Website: lowes
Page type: address-validator
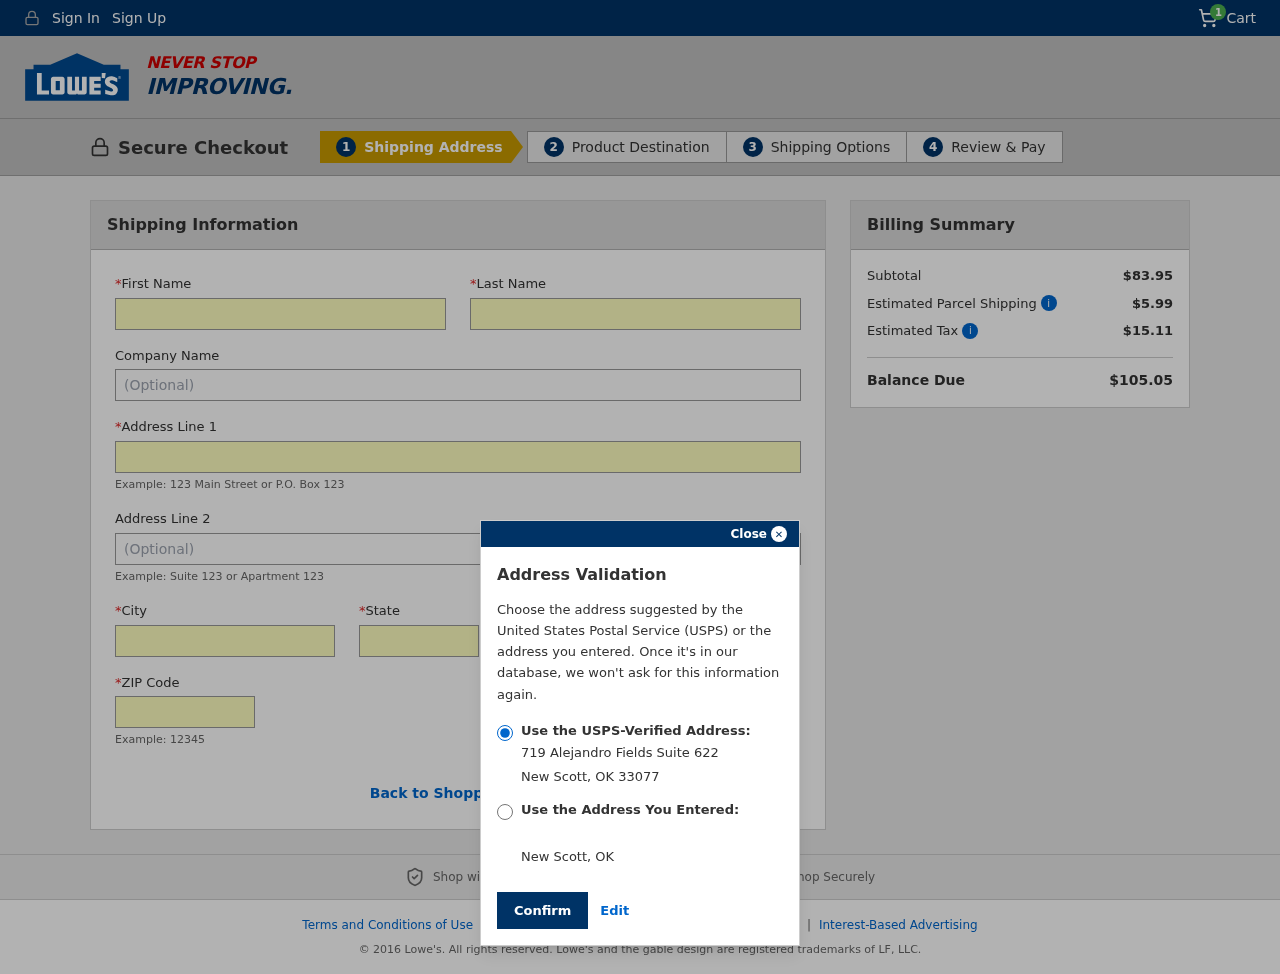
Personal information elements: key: PII_CITY
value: New Scott
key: PII_COMPANY
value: Smith, Frederick and Hill
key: PII_FIRSTNAME
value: Mathew
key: PII_LASTNAME
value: Gardner
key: PII_POSTCODE
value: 33077
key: PII_STATE
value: Oklahoma
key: PII_STATE_ABBR
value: OK
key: PII_STREET
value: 719 Alejandro Fields Suite 622
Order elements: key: ORDER_NUM_ITEMS
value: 1
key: ORDER_SUBTOTAL
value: $83.95
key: ORDER_SHIPPING_COST
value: $5.99
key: ORDER_TAX
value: $15.11
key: ORDER_TOTAL
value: $105.05